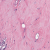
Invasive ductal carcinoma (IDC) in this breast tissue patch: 1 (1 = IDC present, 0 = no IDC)